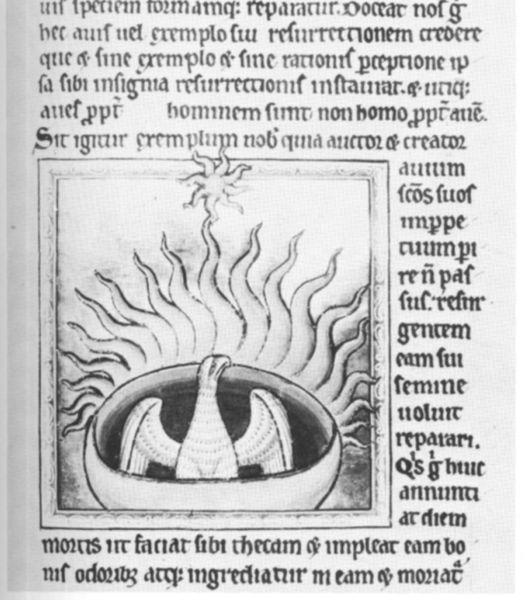
Titel: Bestiarium
Institution: Aberdeen, Universitätsbibliothek
Schlagwörter: adler, feuer, flügel, himmel, vogel, weiß, schwarz, zeichnung, rahmen, schale, taube, sonne, kelch, schrift, gefäß, buch, stern, flammen, strahlen, text, schwingen, latein, buchmalerei, uadrat, ogel